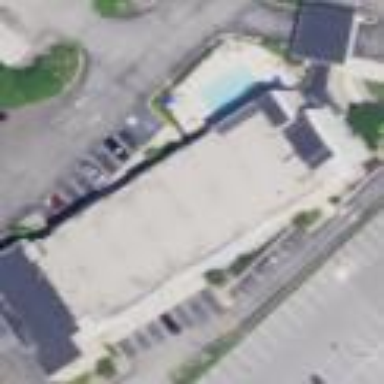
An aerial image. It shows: Hotel building.